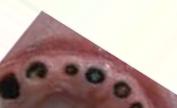
Condition: Caries